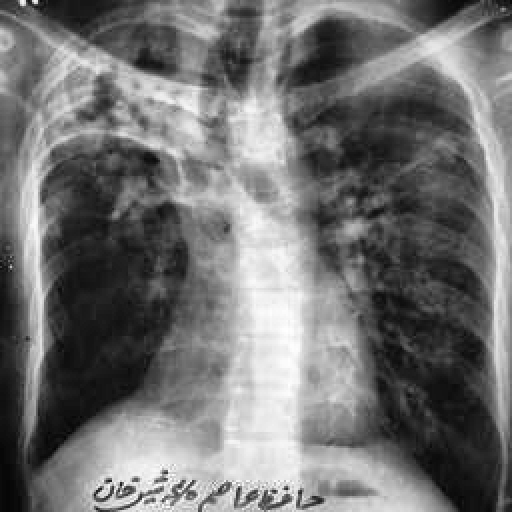
Finding: TUBERCULOSIS